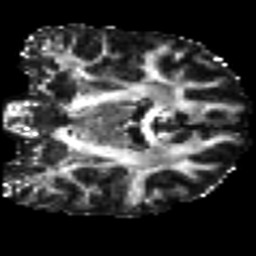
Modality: FA
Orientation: coronal
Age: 21
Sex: male
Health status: ill
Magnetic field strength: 3 T
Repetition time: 9 s
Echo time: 0.093 s